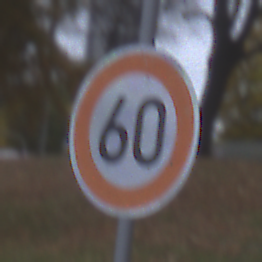
Verkehrszeichen: Geschwindigkeit60
Umgebung: Outdoor, Urban
Tageszeit: MorningAfternoon
Wetter: Overcast
Licht: Natural
Jahreszeit: NotSpecified
Kontrast: LowContrast